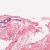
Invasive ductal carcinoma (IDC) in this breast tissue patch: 0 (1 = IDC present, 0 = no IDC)